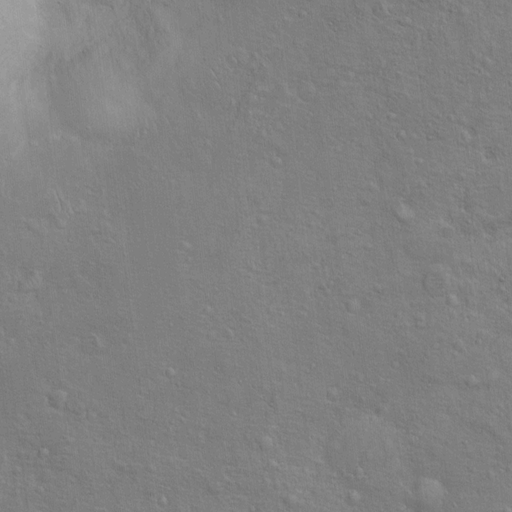
Classes present: Background, Cone